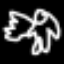
Label: angel